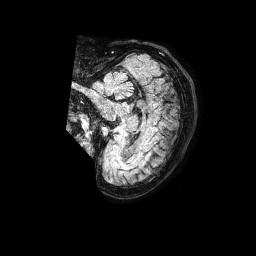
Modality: FLAIR
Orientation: sagittal
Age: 45
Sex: female
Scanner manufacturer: philips
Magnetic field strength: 1.5 T
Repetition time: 4.8 s
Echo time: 0.3 s